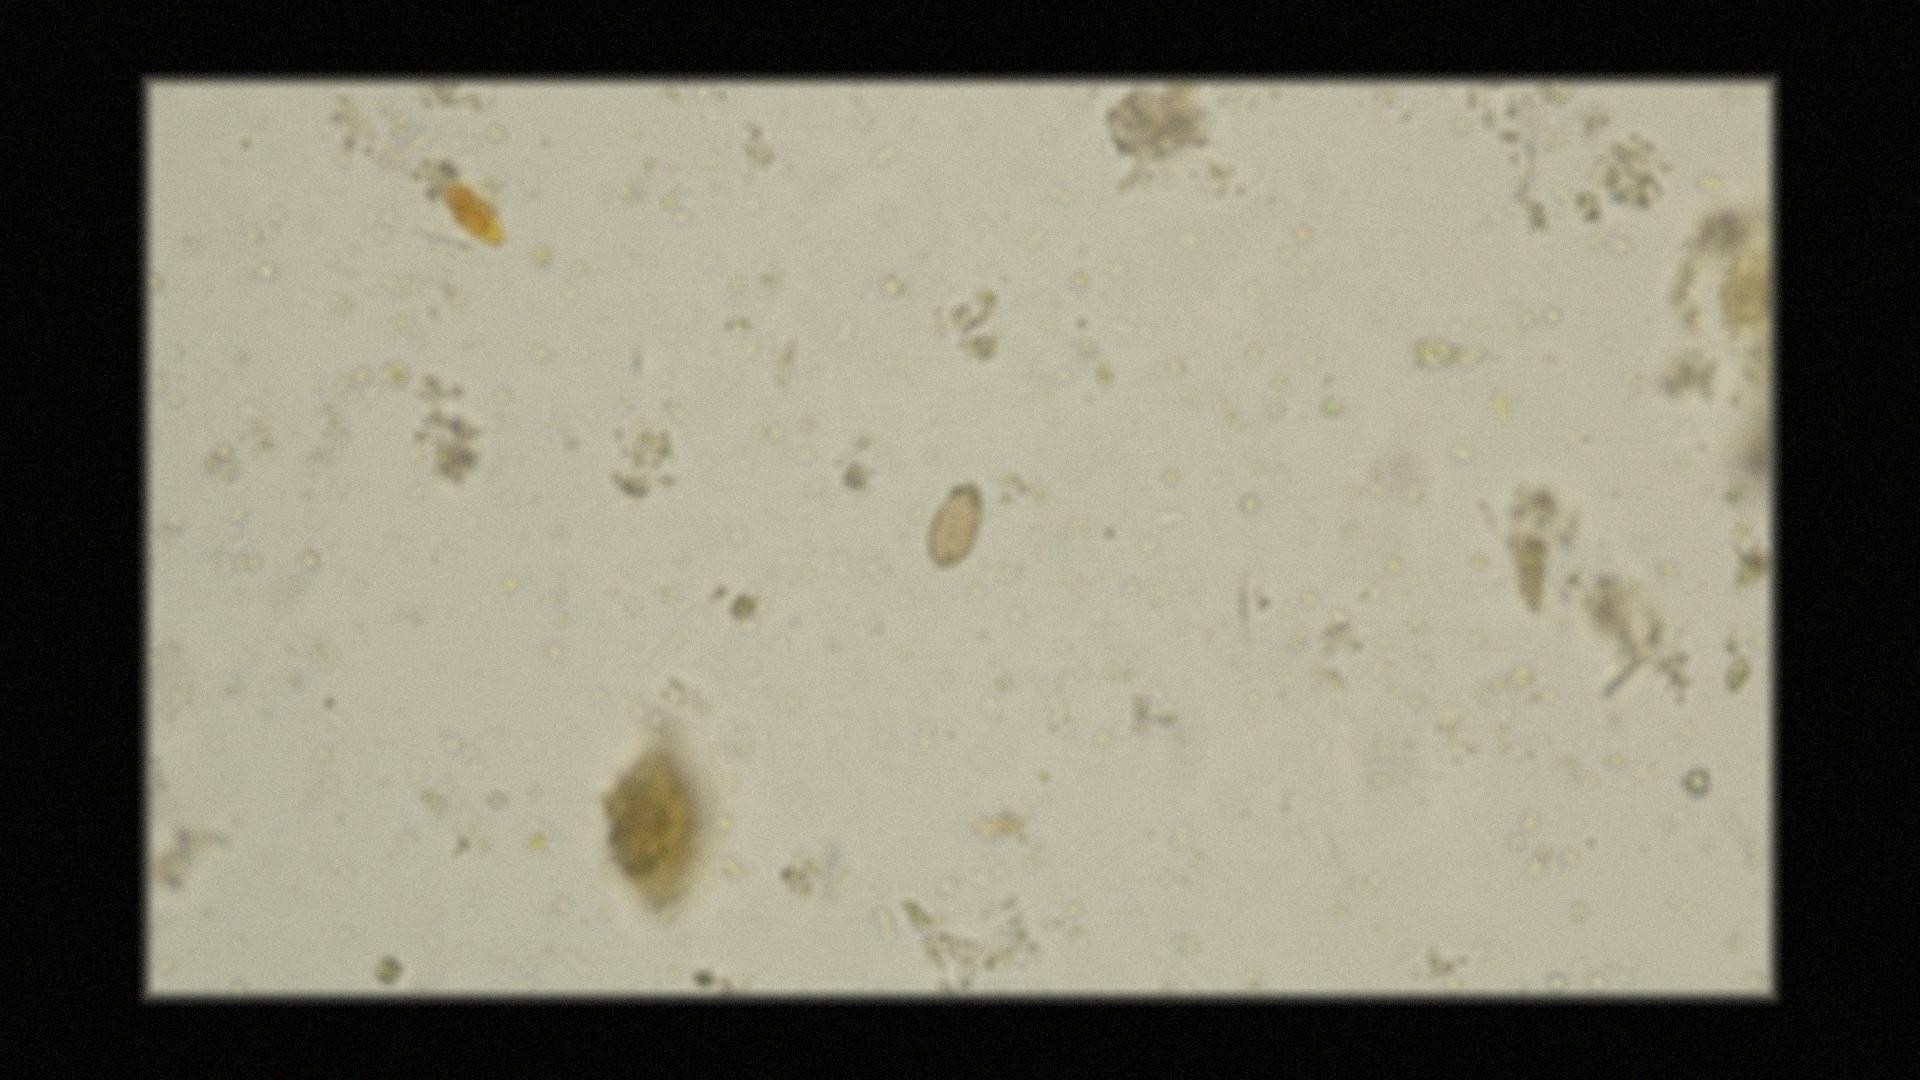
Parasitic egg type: Opisthorchis viverrine